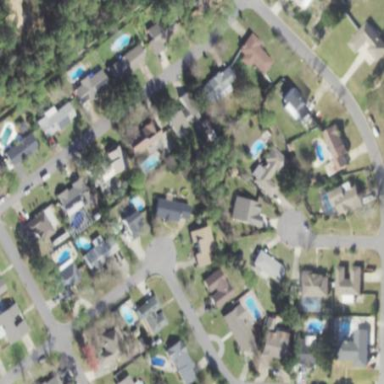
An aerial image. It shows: Single-family residential area.